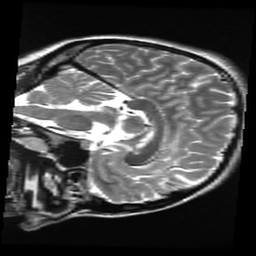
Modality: T2w
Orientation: sagittal
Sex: female
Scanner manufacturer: ge
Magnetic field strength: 3 T
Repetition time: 5 s
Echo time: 0.1015 s